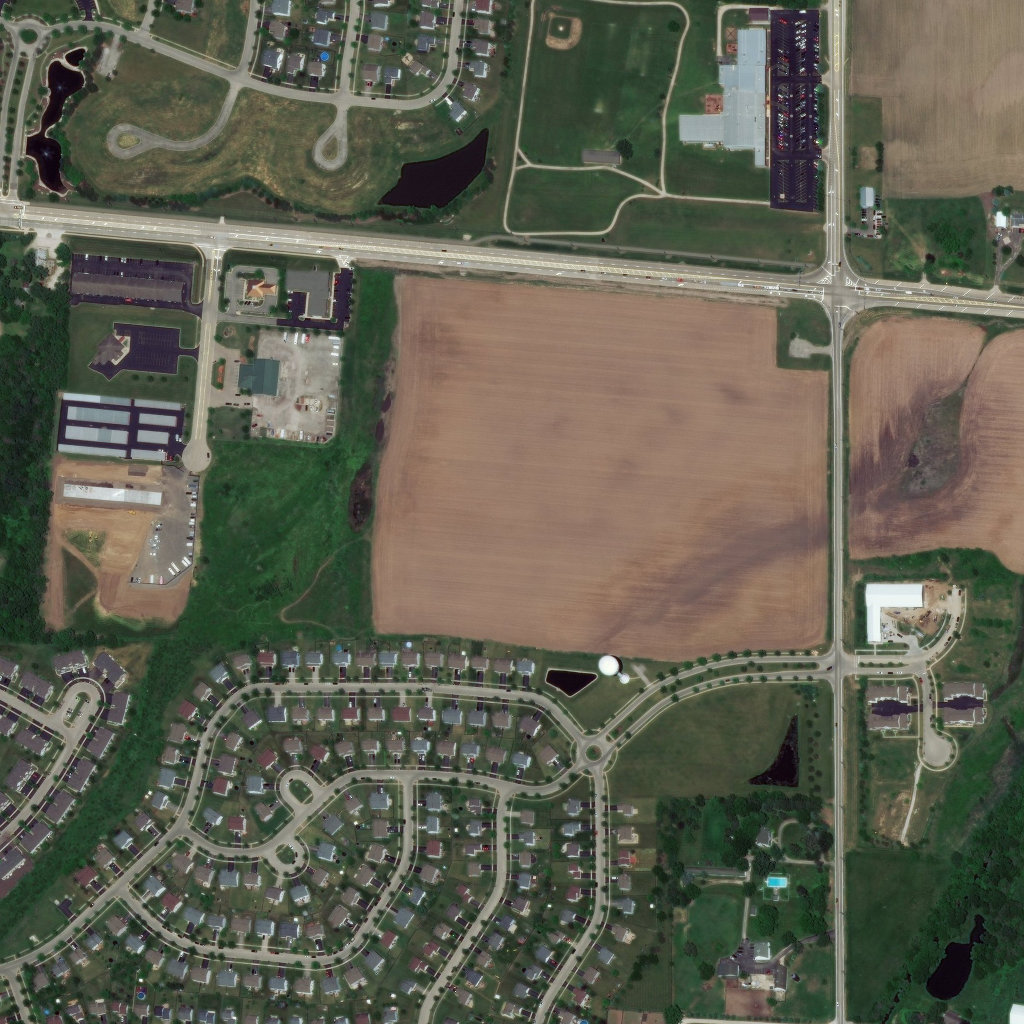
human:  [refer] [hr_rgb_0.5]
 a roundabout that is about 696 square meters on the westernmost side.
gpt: <box>[[0, 1, 4, 5, 0]]</box>